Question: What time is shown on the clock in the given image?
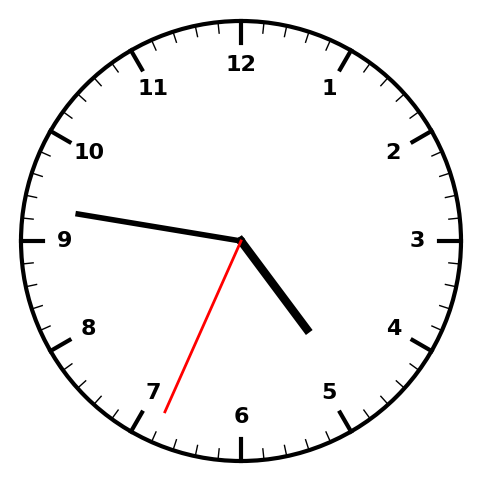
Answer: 04:46:34